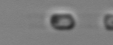
Label: Skeletonema